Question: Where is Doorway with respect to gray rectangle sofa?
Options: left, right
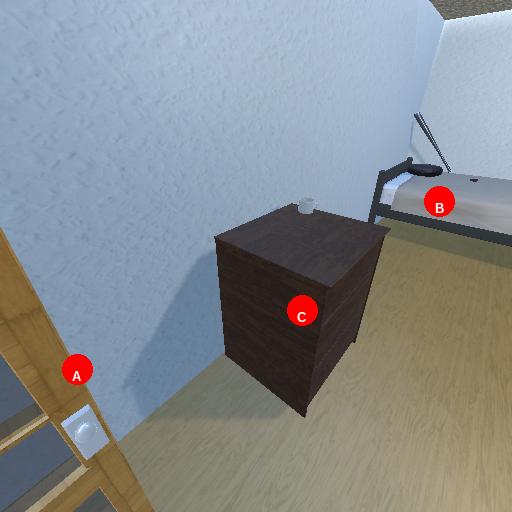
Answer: left